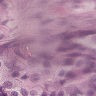
Metastatic tissue present: yes